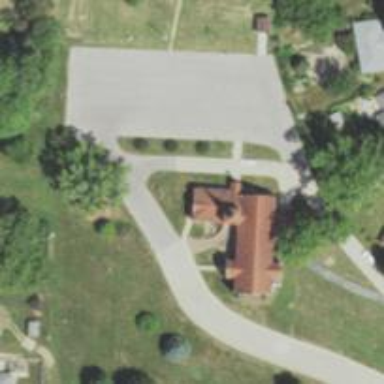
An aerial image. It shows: Driveway leading to service road.